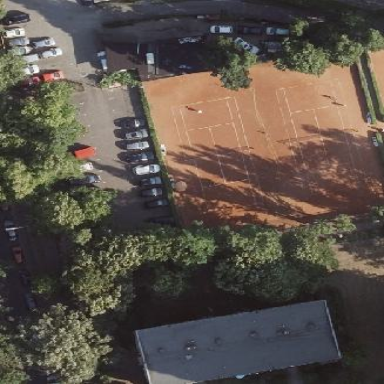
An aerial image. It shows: Clay tennis court on the leisure land pitch.